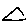
Label: triangle